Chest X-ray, AP view. Patient: 59 years old, sex F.
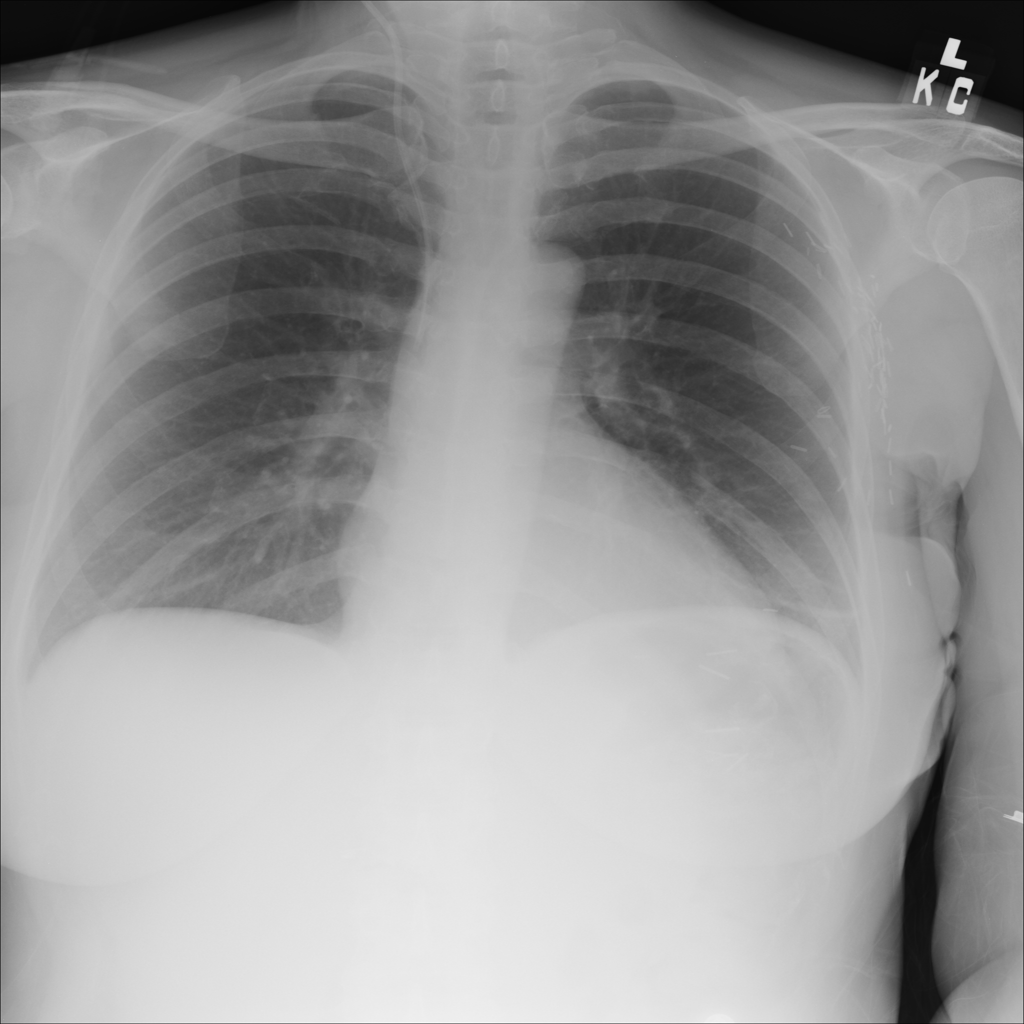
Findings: No Finding